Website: ulta-beauty
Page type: address-validator
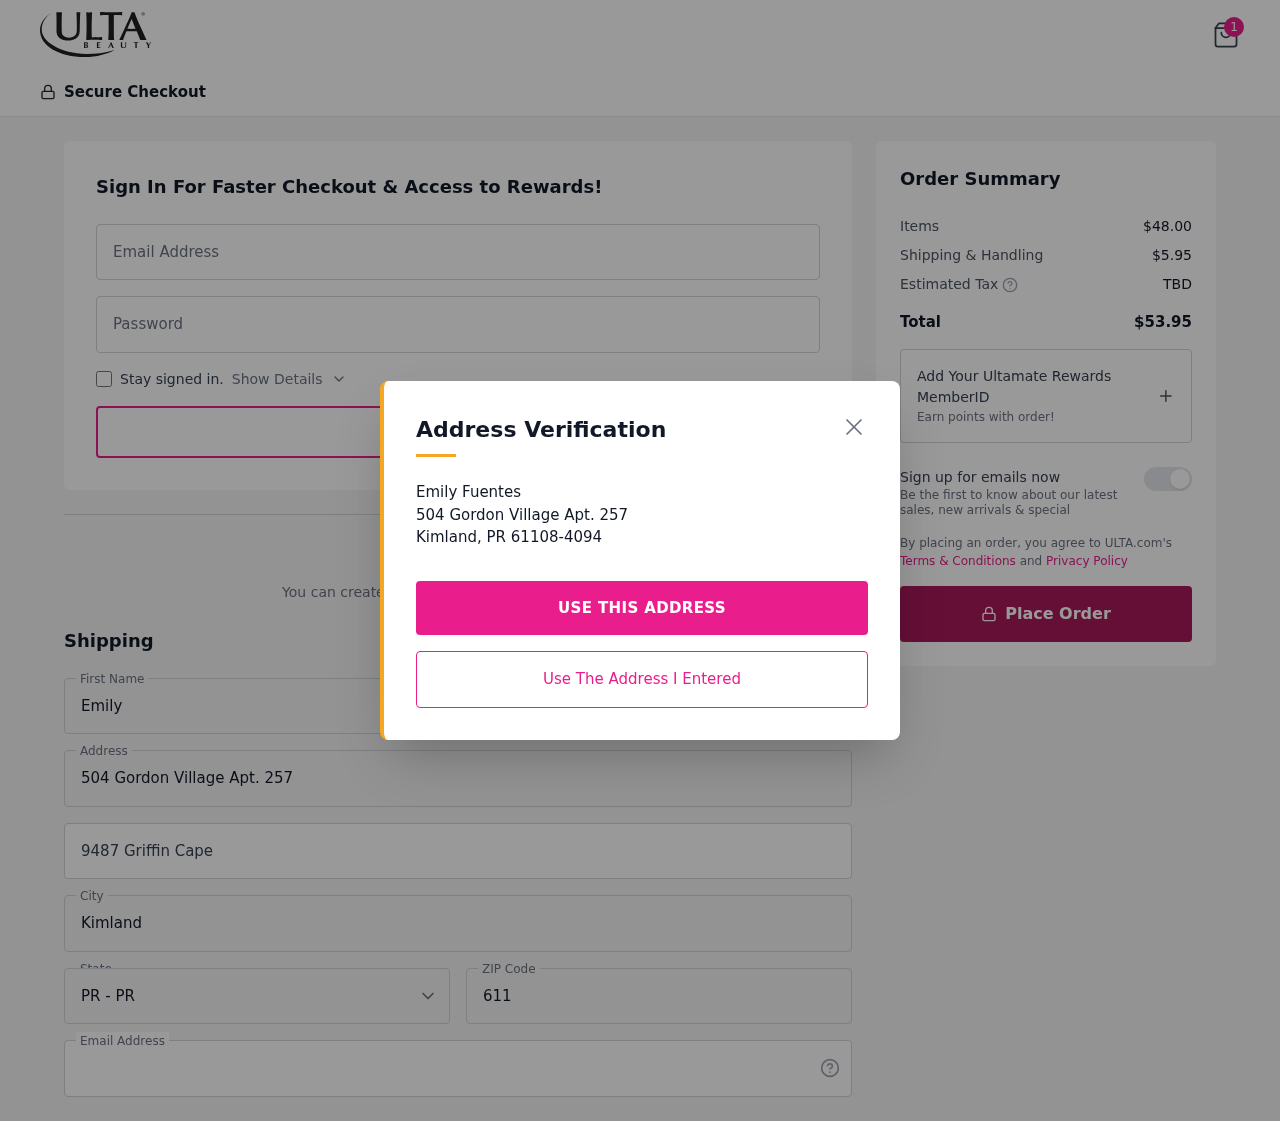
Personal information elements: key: PII_CITY
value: Kimland
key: PII_EMAIL
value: efuentes@hotmail.com
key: PII_FIRSTNAME
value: Emily
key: PII_LASTNAME
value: Fuentes
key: PII_POSTCODE
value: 61108
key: PII_STATE_ABBR
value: PR
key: PII_STREET
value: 504 Gordon Village Apt. 257
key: PII_STREET2
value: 504 Gordon Village Apt. 257
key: PII_STREET2
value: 9487 Griffin Cape
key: PII_FULLNAME2
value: Emily Fuentes
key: PII_CITY2
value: Kimland
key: PII_STATE_ABBR2
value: PR
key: PII_POSTCODE_FULL
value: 61108
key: PII_POSTCODE_EXT
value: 4094
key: PII_POSTCODE_NUMERIC
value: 61108
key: PII_POSTCODE_EXT_NUMERIC
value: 4094
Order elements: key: ORDER_NUM_ITEMS
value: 1
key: ORDER_SUBTOTAL
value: $48.00
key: ORDER_SHIPPING_COST
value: $5.95
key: ORDER_TOTAL
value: $53.95